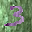
Label: 3